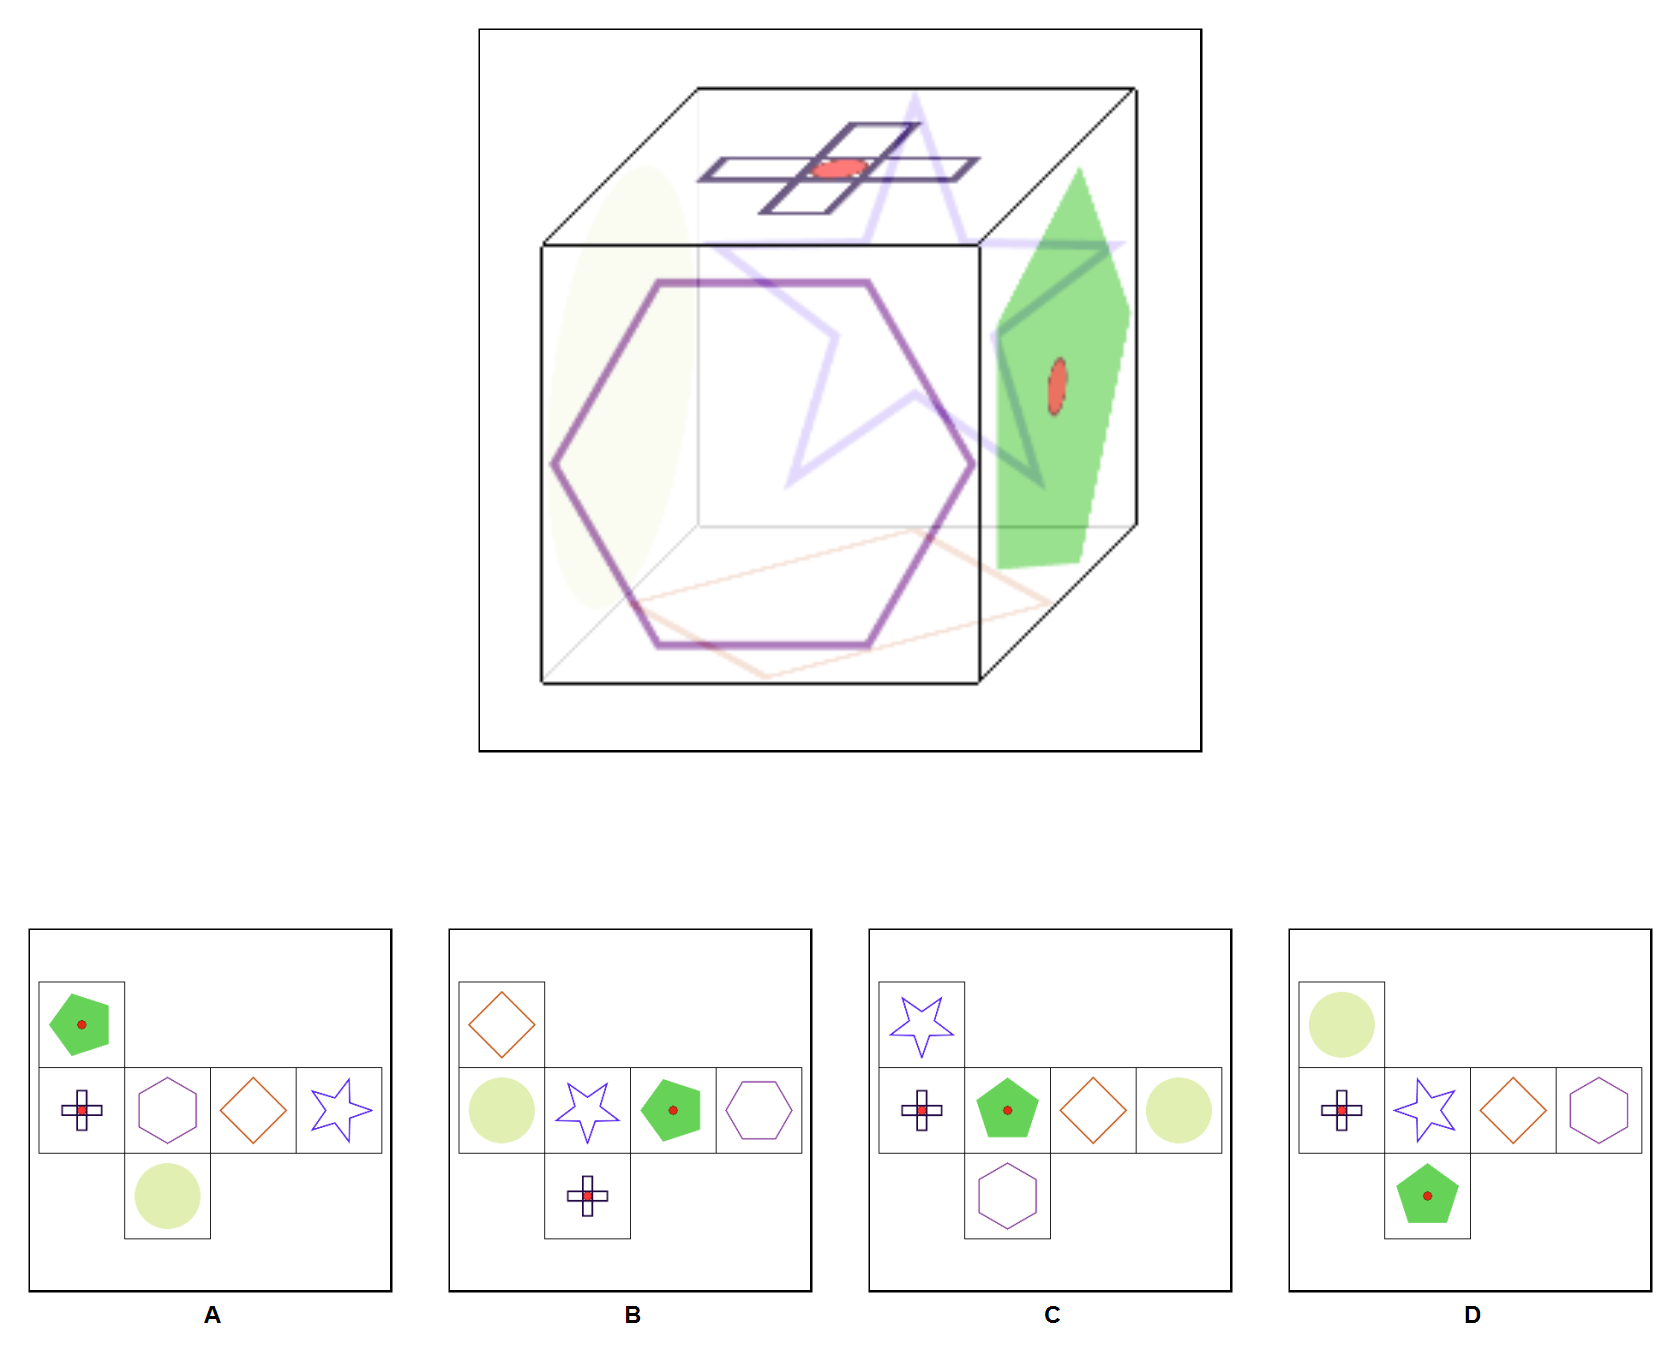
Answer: D